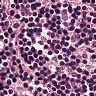
Metastatic tissue present: no